The plot is a time-scale (wavelet) decomposition of a bearing vibration signal. What is the most likely bearing condition (normal, inner_race, outer_race, ball)?
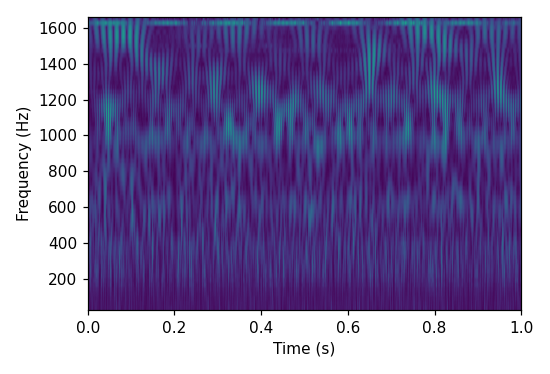
Answer: outer_race